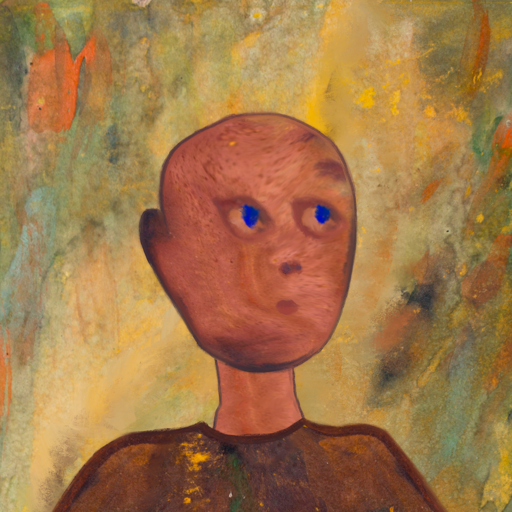
Background: Comrade, Head And Neck Side: Mother_And_Son_Mother, Face Side: Mother_And_Son_Mother, Bust: Comrade, Hair Side: Blank, Head Accessory: Blank, Second Necklace: Blank, Necklace: Blank, Baby: Blank